Question: I would like to plot simple learning curves. My data looks like this:
'''
id trial type choice
1 1 A 0
1 2 A 1
2 1 B 1
2 2 B 0
structure(list(id = c(2L, 2L, 2L, 2L, 2L, 3L, 3L, 3L, 3L, 3L,
4L, 4L, 4L, 4L, 4L, 6L, 6L, 6L, 6L, 6L), trial = c(1L, 2L, 3L,
4L, 5L, 1L, 2L, 3L, 4L, 5L, 1L, 2L, 3L, 4L, 5L, 1L, 2L, 3L, 4L,
5L), choice = c(0L, 1L, 1L, 1L, 1L, 0L, 1L, 1L, 1L, 1L, 0L, 0L,
0L, 0L, 1L, 0L, 0L, 0L, 1L, 1L), type = structure(c(1L, 1L, 1L,
1L, 1L, 1L, 1L, 1L, 1L, 1L, 3L, 3L, 3L, 3L, 3L, 3L, 3L, 3L, 3L,
3L), .Label = c("A", "A3", "B"), class = "factor")), row.names = c(1L,
2L, 3L, 4L, 5L, 31L, 32L, 33L, 34L, 35L, 61L, 62L, 63L, 64L,
65L, 91L, 92L, 93L, 94L, 95L), class = "data.frame")
'''
ID, Trial and Type are integers and Choice is a factor. I would like to plot the choice the different groups have made per trial. How I imagine the graph (a 1 in the vector 'choice' is consider correct):

The smoothness of the curves is an exaggeration.
I would also like to know how can I do calculations by coupling groups. For example, sum all the choices of group A during trials 1 to 10.
Thank you for your help!
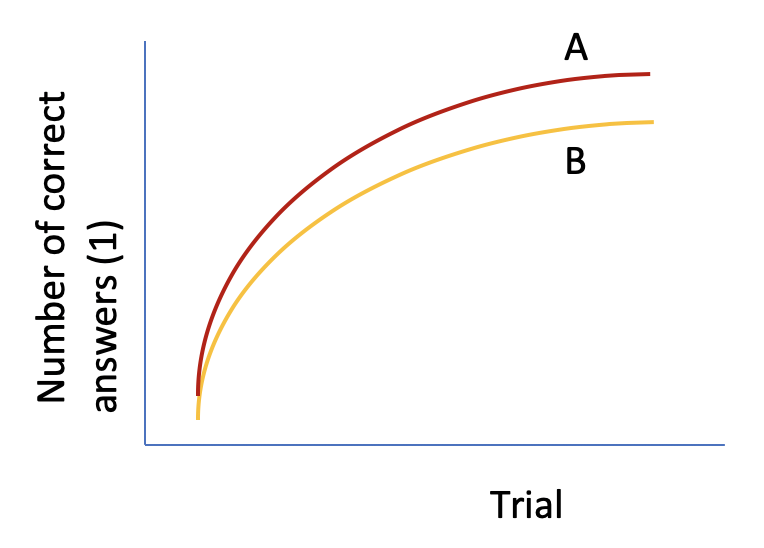
Answer: Basically you want to summarize your data first, then plot it. You can do this easily with 'dplyr' and 'ggplot2' for example if your data is stored in a data.frame named 'dd'
'''
library(dplyr)
library(ggplot2)
dd %>%
group_by(type, trial) %>%
summarize(correct=mean(choice)) %>%
ggplot() +
geom_line(aes(trial, correct, color=type))
'''
For each type and trial we calculate the mean value of choice to get the percent of people who answered correctly. Then we plot that value for each trial with a line that's colored by the type.